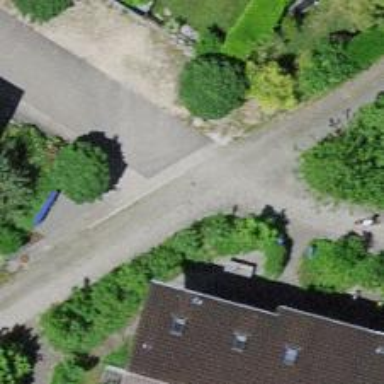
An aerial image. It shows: Footway covered with grass pavers.